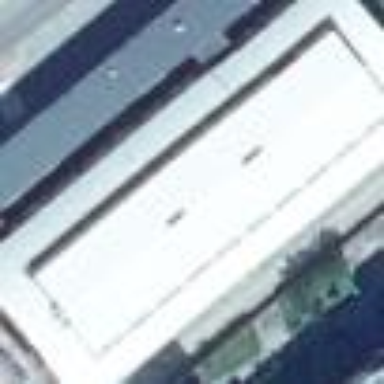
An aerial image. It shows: Building with glass roof that has unique double saltbox shape.